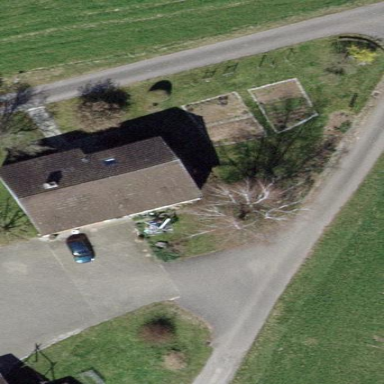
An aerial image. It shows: Farm building with gabled roof.